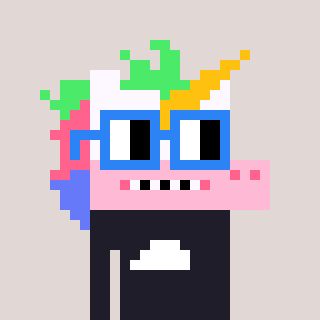
a pixel art character with square blue glasses, a unicorn-shaped head and a grayscale-colored body on a warm background